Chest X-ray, AP view. Patient: 68 years old, sex F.
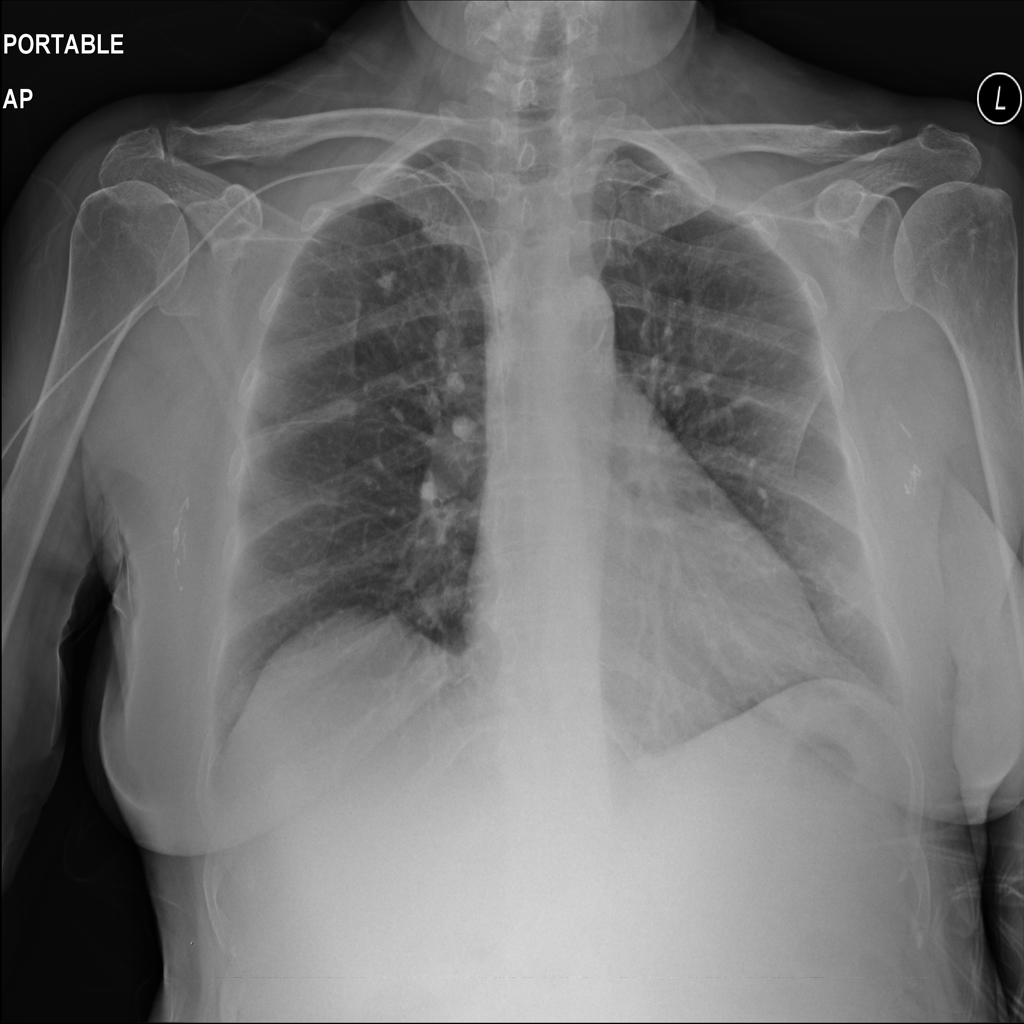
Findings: No Finding